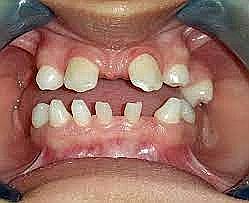
Condition: hypodontia